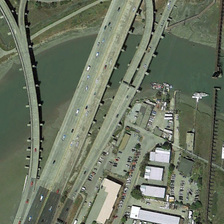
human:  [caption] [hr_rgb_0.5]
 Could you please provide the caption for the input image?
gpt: four bridges with many cars are above a curved green river .

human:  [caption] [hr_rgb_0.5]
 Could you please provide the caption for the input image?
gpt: four bridges with many cars are above a curved green river .

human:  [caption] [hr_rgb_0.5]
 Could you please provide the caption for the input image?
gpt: four bridges with many cars are above a curved green river .

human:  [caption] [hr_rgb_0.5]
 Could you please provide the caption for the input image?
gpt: four bridges with many cars are above a curved green river .

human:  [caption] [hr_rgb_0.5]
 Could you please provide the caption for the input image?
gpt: four bridges with many cars are above a curved green river .